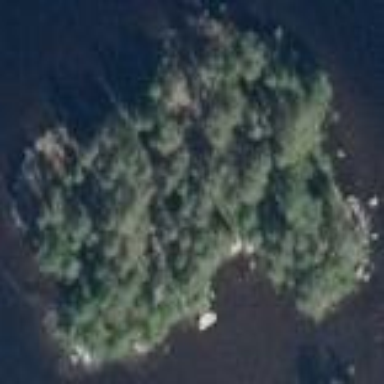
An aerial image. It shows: Islet.